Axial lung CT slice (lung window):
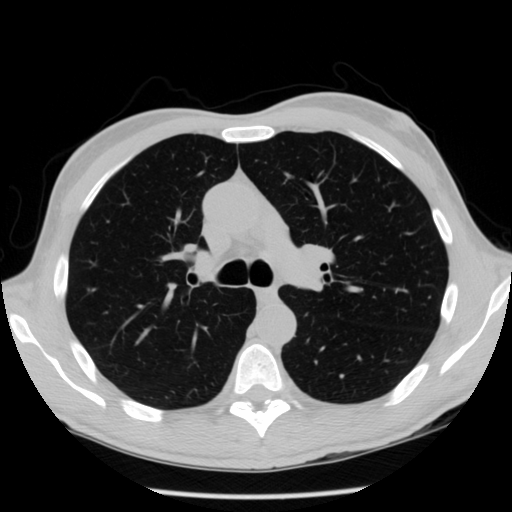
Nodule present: no